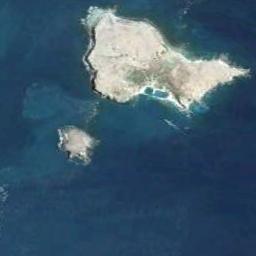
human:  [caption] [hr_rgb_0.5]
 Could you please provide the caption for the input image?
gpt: A big island and a small island without vegetation are surrounded by deep blue waters .

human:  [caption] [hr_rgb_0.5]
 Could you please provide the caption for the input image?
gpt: On the blue sea, There are two large and one small yellow-brown irregular shaped islands .

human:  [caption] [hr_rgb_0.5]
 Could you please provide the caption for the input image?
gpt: The water next to the island is blue .

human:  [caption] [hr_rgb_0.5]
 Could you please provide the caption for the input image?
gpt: The land on the island is uneven .

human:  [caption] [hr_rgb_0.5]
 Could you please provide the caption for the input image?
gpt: There are two yellow islands on a blue sea .